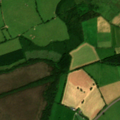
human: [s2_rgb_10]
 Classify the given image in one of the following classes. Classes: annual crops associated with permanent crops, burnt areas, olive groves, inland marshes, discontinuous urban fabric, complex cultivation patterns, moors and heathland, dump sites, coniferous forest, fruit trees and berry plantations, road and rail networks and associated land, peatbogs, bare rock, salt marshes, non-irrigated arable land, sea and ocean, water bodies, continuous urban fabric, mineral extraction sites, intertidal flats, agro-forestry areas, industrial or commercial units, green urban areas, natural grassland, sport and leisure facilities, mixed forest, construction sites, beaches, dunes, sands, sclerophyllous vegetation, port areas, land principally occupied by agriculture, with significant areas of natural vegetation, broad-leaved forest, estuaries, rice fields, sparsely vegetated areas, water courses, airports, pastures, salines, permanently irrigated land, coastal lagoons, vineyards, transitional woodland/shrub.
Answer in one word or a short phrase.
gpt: pastures, transitional woodland/shrub, peatbogs